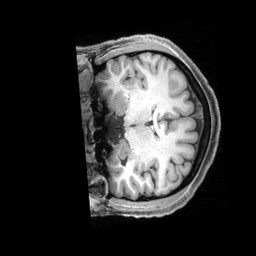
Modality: T1w
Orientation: coronal
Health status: healthy
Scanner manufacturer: siemens
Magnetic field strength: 3 T
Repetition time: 2.4 s
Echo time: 0.00201 s